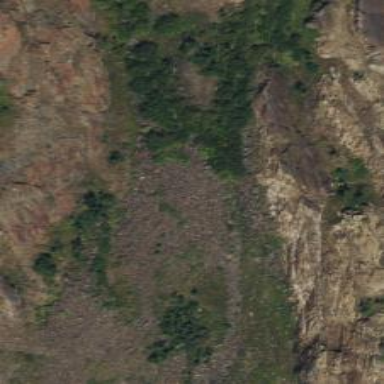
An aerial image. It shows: Natural scree.